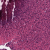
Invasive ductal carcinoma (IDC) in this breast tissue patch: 0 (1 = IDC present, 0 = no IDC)